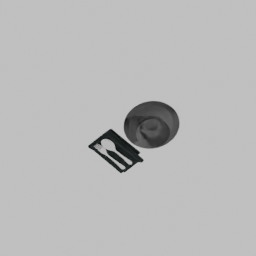
Label: tools